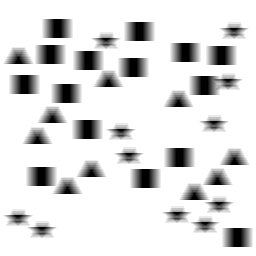
Squares: 15
Triangles: 10
Stars: 11
Total shapes: 36